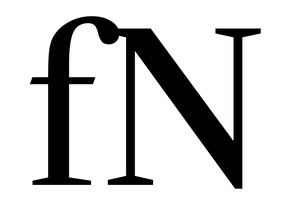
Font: LibreCaslonText_Regular